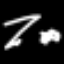
Label: squiggle